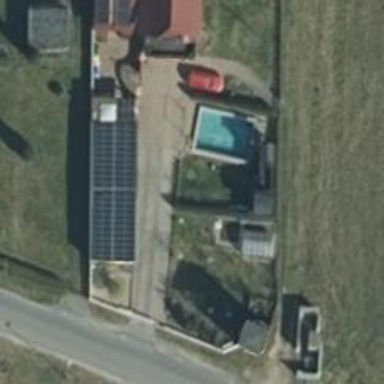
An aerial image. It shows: Swimming pool located in leisure land.